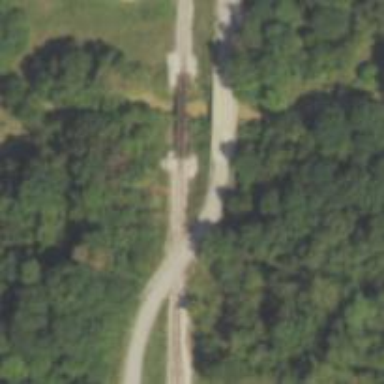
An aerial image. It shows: Viaduct bridge over railway spur track.